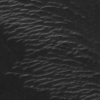
Label: not_dusty